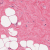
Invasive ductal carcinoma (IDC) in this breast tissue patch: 0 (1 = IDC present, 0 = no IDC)